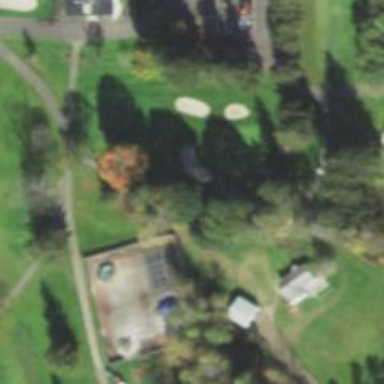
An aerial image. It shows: View of golf hole.